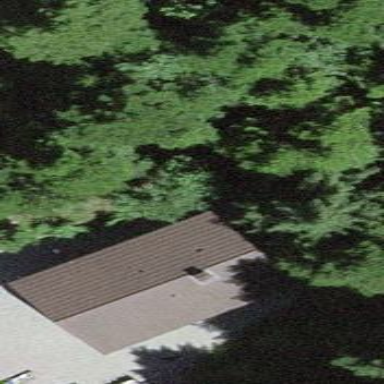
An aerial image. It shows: Hut.